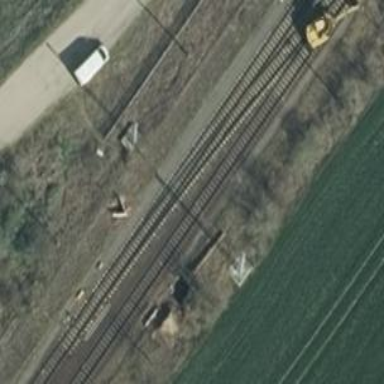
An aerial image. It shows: Railway track with contact lines for electrification.